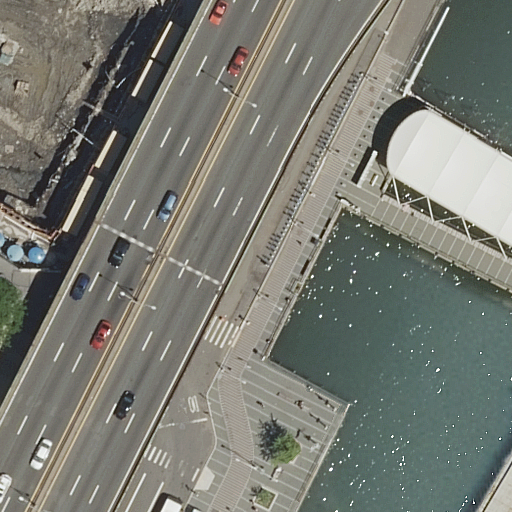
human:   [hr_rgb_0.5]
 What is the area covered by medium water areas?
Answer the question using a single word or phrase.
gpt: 0m2

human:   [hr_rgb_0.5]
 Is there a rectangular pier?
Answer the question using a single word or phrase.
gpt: no

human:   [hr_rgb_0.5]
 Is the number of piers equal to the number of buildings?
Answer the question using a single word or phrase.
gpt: no

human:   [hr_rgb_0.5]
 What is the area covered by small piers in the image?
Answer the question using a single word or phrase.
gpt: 0m2

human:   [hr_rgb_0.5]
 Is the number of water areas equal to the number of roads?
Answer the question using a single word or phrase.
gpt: no

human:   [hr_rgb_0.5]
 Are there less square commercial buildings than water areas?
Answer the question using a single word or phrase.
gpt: yes

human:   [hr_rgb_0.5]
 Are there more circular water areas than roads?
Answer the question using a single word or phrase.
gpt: no

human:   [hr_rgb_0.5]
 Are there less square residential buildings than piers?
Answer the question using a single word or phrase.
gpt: yes

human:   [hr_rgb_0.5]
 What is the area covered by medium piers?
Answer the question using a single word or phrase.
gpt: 0m2

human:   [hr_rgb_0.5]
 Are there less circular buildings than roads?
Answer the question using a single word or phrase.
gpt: yes

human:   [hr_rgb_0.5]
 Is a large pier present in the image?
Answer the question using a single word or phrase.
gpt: yes

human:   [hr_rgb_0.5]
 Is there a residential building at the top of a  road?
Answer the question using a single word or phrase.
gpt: yes

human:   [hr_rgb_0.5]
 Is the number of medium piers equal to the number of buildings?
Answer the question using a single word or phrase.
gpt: no

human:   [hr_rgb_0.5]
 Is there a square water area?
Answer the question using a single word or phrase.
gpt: no

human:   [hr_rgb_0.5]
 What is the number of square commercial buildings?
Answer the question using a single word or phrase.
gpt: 0

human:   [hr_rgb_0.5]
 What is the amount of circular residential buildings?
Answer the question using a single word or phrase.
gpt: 0

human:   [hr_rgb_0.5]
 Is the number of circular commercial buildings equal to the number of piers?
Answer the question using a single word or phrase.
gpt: no

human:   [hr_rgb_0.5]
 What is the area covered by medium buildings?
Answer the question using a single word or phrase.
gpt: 388m2

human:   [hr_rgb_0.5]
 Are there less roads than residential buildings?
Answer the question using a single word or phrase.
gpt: no

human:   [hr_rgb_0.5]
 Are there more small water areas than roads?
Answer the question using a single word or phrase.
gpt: no

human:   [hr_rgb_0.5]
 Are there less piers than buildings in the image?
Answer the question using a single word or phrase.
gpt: yes

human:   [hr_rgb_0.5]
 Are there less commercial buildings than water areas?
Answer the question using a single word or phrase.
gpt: yes

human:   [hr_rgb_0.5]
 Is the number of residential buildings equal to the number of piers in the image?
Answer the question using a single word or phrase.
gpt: yes

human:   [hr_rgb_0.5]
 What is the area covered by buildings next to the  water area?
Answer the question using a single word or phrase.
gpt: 1086m2

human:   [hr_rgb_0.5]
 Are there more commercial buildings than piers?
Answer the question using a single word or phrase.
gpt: no

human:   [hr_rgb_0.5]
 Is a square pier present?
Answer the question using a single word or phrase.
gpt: no

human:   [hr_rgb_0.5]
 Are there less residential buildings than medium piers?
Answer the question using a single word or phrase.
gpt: no

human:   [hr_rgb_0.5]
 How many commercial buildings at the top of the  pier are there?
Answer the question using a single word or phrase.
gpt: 0

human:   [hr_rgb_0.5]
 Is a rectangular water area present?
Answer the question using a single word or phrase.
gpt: no

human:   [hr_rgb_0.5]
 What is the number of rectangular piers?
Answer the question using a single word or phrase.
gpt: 0

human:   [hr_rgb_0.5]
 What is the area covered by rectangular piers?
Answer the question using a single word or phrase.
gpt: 0m2

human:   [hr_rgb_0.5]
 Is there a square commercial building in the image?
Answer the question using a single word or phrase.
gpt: no

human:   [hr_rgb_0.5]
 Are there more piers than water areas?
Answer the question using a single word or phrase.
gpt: no

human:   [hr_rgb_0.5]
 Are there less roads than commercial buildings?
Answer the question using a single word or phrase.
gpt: no

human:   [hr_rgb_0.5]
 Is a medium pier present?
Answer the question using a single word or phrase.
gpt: no

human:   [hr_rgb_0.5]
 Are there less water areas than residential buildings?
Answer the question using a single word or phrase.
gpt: no